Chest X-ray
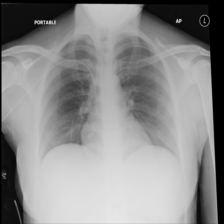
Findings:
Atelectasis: negative
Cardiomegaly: negative
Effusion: negative
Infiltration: negative
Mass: negative
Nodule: negative
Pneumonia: negative
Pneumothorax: negative
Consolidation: negative
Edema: negative
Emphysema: negative
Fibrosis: negative
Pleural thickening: negative
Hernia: negative